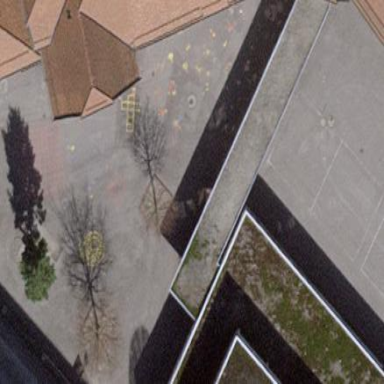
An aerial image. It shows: Recreation ground.